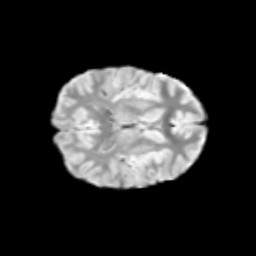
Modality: T2w
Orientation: axial
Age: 11
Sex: male
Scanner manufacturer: siemens
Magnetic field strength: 3 T
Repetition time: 3.8 s
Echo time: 0.07 s